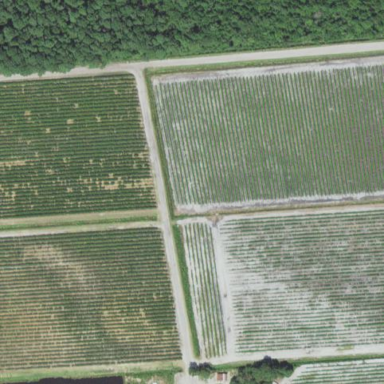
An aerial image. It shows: Orchard.